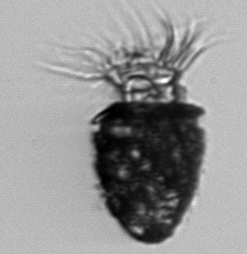
Label: Stenosemella_pacifica